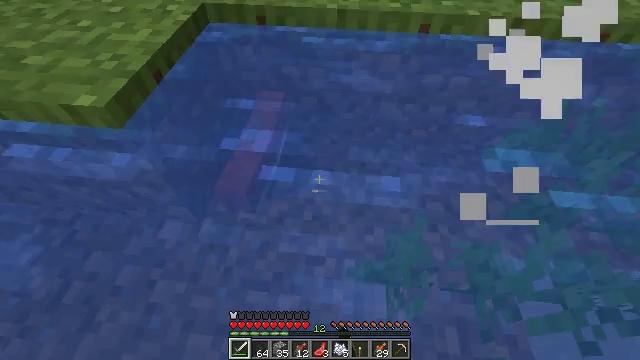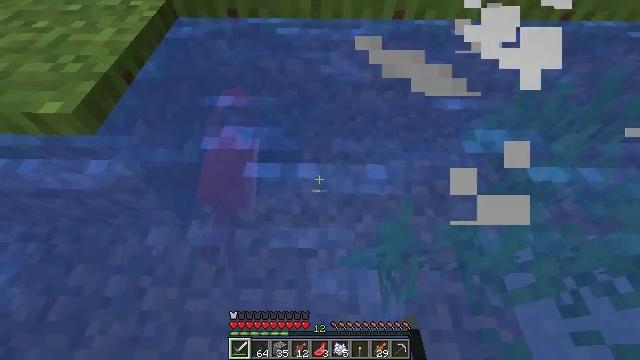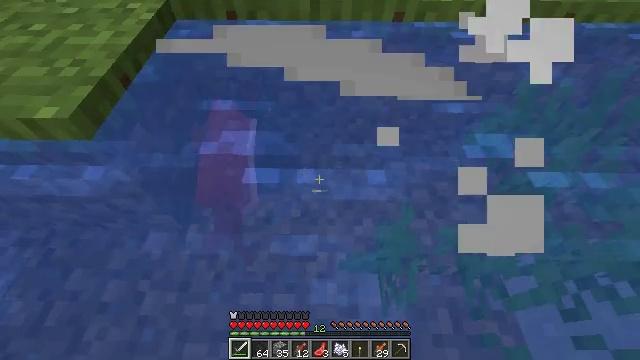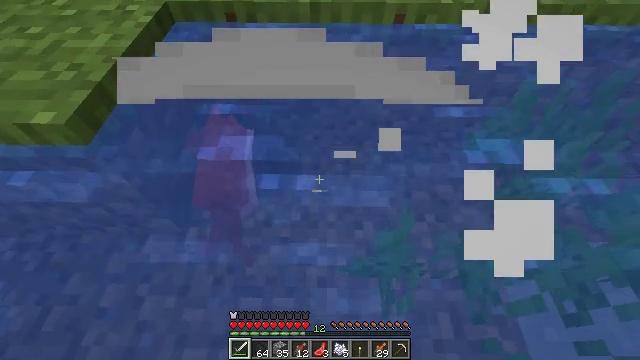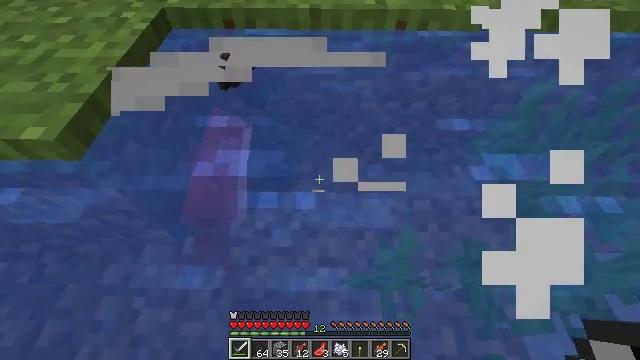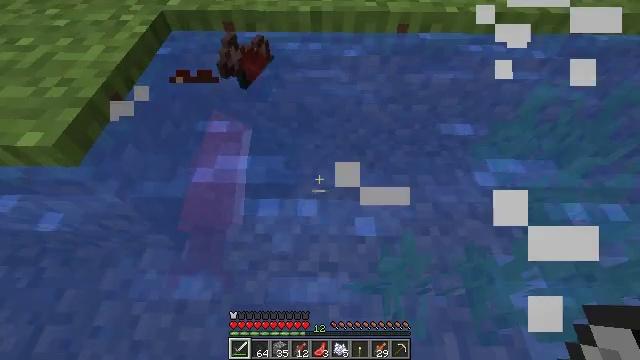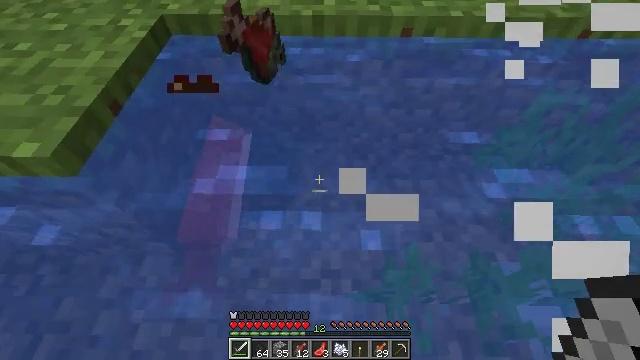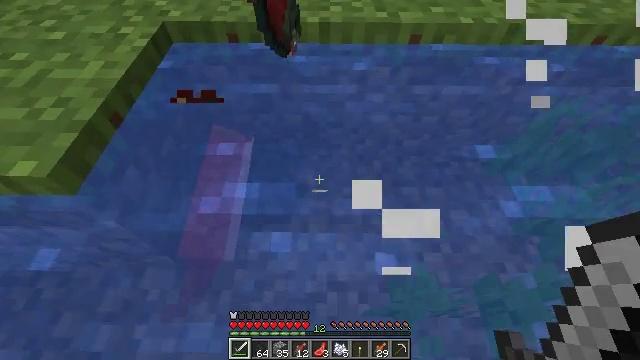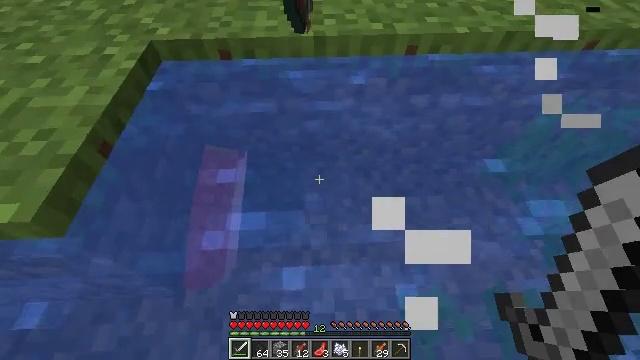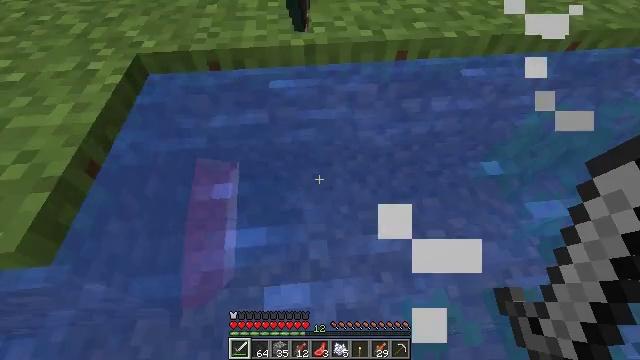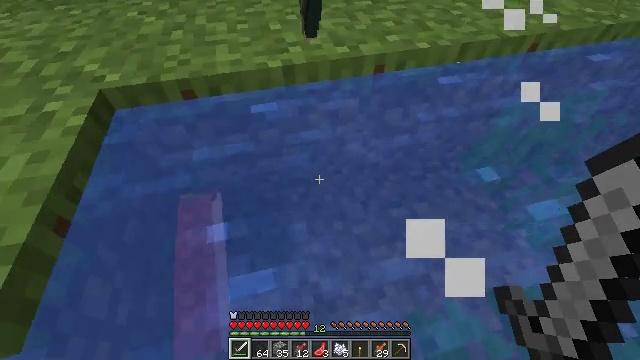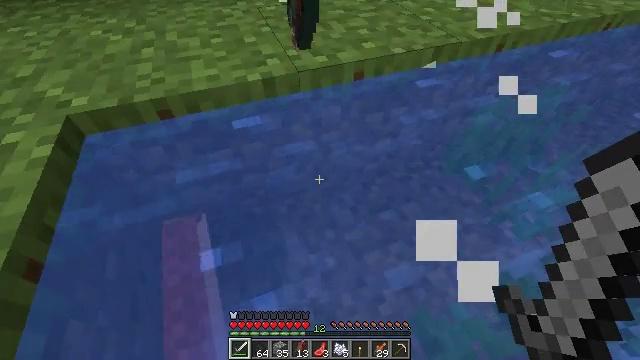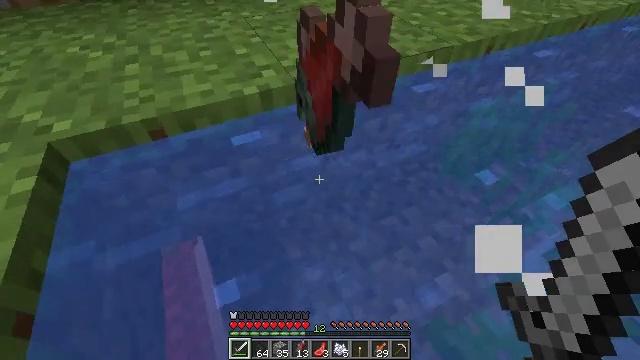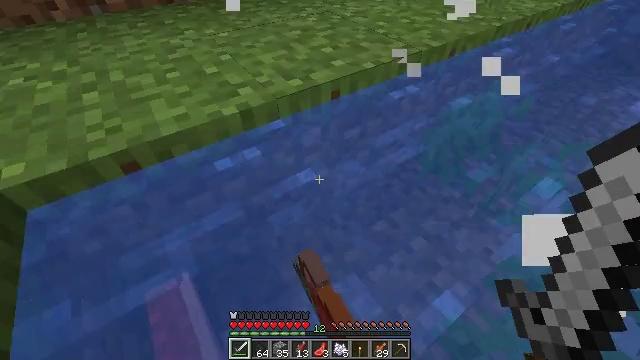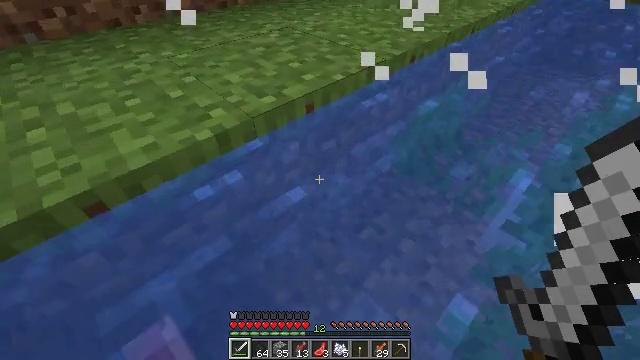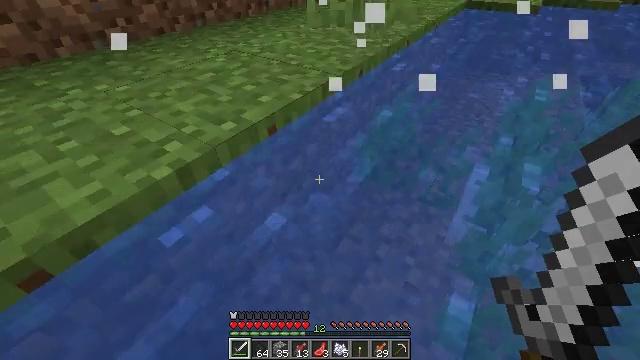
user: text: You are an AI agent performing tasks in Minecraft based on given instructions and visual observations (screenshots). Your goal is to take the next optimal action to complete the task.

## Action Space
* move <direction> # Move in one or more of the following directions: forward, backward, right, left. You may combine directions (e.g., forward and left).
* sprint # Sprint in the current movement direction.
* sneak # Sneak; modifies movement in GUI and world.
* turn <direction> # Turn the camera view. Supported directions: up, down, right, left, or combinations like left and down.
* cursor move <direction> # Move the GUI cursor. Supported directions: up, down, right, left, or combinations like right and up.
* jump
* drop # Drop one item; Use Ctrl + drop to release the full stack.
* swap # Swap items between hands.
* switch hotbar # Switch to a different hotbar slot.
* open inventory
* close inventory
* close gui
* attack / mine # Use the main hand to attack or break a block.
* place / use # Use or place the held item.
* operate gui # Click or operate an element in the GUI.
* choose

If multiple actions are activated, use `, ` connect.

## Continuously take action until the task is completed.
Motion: motion action
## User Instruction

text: Interact with the furnace to cook salmon.
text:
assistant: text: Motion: turn right and down
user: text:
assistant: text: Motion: move forward
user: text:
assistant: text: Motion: move forward
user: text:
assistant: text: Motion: move forward
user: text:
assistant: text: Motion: move forward and move left
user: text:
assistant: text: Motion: move forward and move left
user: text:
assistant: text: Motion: move forward and move left
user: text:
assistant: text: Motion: move forward and move left, turn right
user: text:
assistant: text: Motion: move forward and move left, turn right
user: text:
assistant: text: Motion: move forward and move left, turn right and up
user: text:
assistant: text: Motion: move forward and move left, turn right and up
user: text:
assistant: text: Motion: move forward and move left, turn right
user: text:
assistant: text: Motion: move forward and move left, turn right and up
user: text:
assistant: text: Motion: move forward and move left, turn right and up
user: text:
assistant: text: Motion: move forward and move left, turn right and up
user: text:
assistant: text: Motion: move forward and move left, turn right and up
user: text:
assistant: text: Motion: move forward and move left, turn right and up
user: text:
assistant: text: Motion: move forward and move left, turn right and up
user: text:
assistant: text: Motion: move forward and move left, turn right and up
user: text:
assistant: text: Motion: move forward and move left
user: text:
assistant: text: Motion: move forward and move left
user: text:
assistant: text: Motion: move forward and move left
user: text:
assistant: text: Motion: move forward and move left
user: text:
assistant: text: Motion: move forward and move left
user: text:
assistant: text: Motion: move forward and move left
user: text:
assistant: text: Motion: move forward and move left
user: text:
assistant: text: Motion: move forward and move left, jump
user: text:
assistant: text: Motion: move forward and move left, jump
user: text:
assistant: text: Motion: move forward and move left, jump
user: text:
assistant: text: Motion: move left, jump